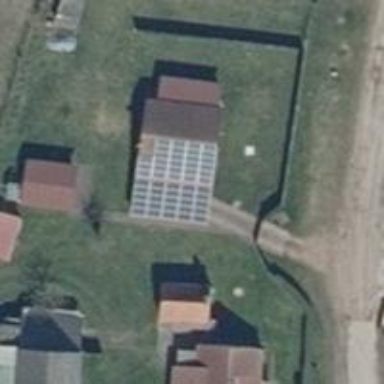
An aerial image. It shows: Small solar photovoltaic panel used as generator to produce electricity.